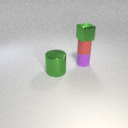
small green metal cube above small red rubber cylinder